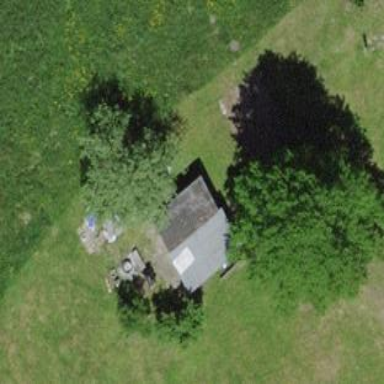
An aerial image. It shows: Allotment house.